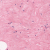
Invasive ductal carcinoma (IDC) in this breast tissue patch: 0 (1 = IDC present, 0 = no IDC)